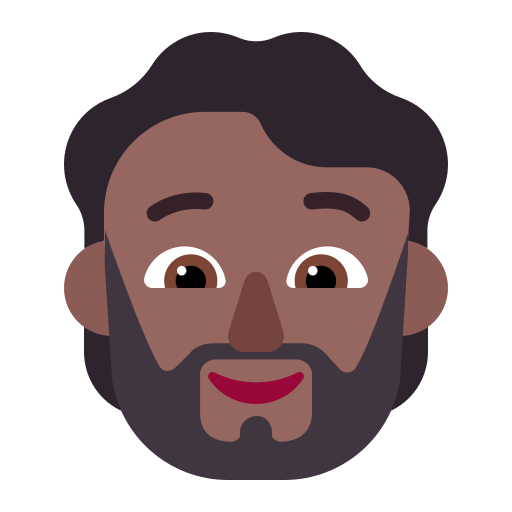
person beard flat  dark